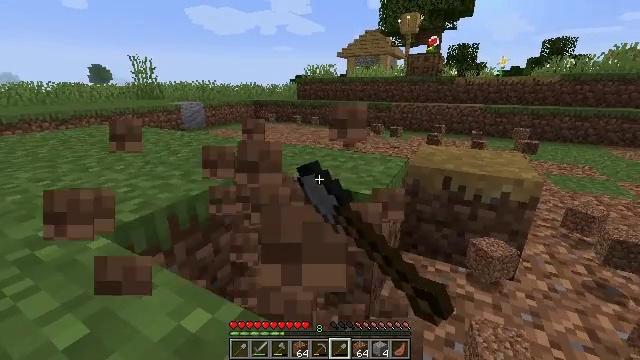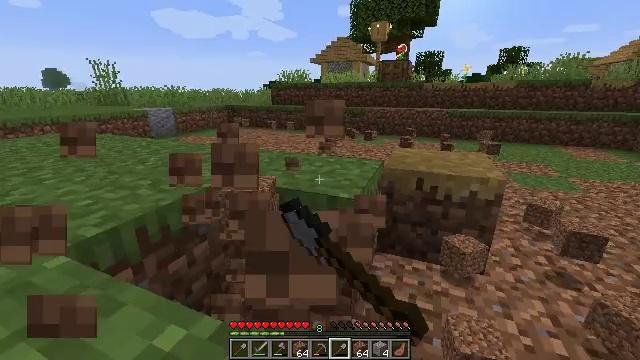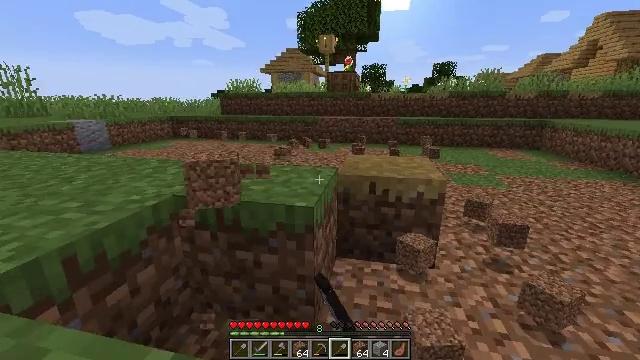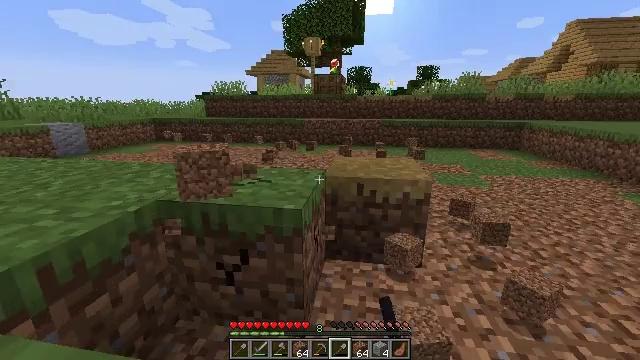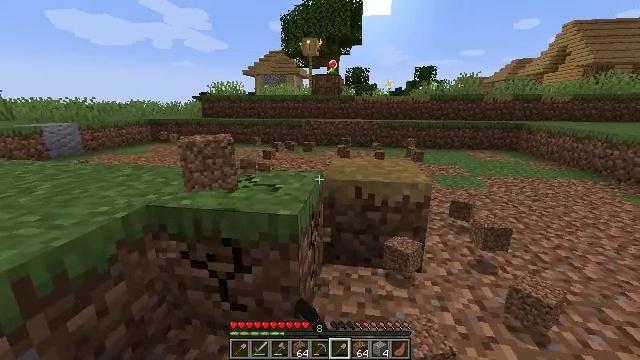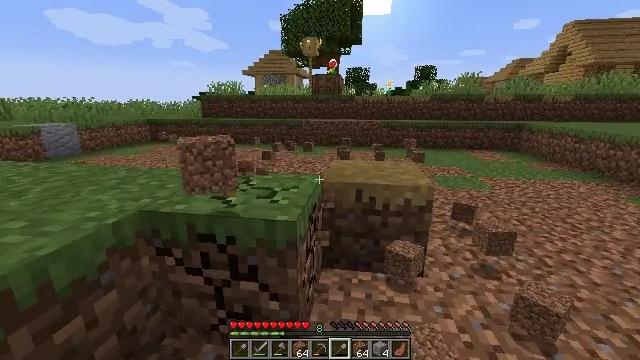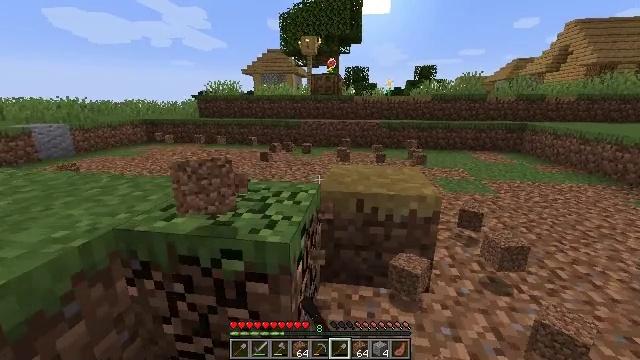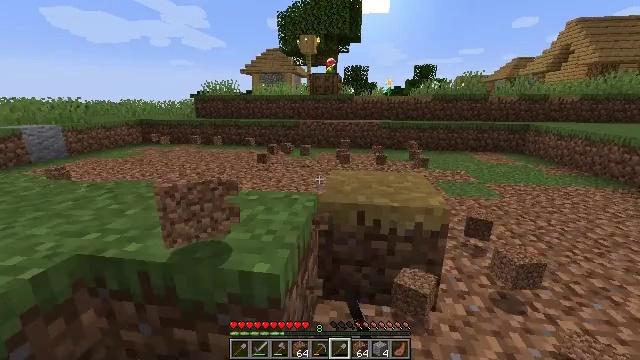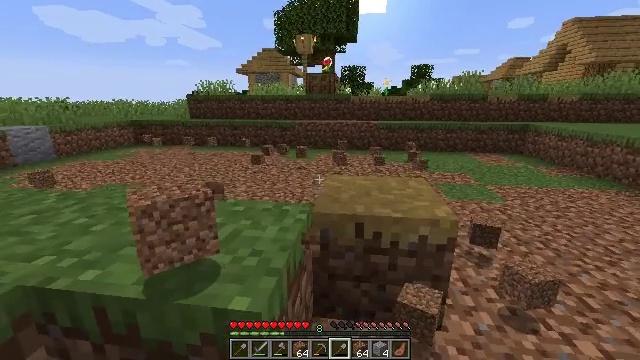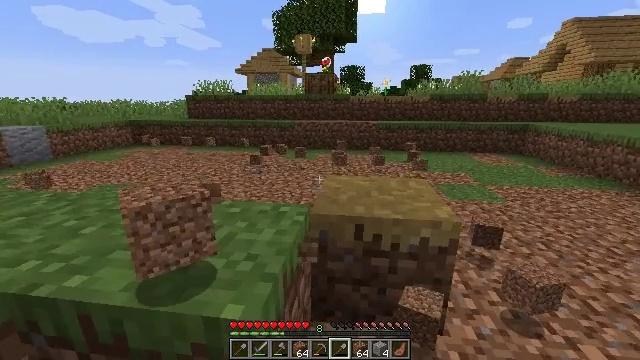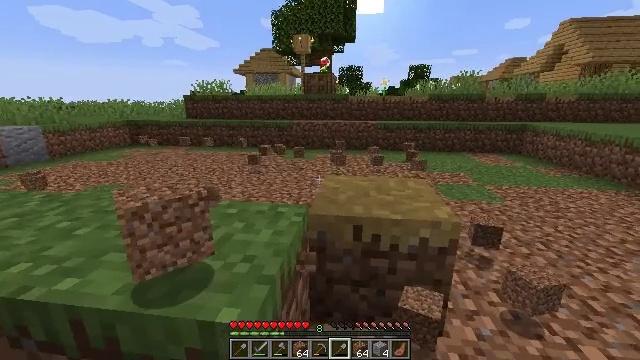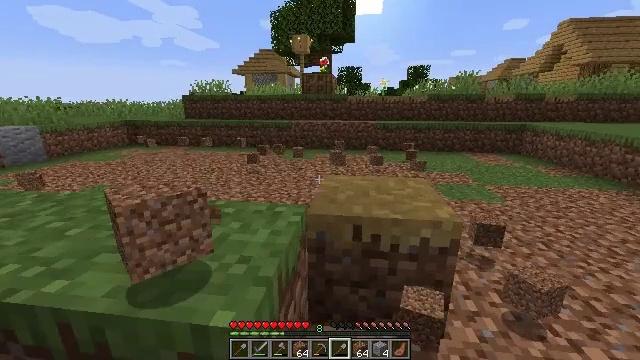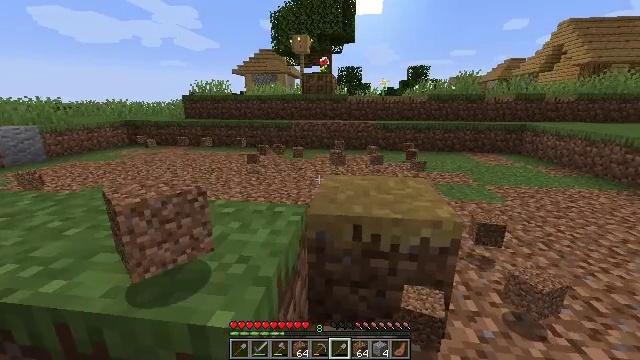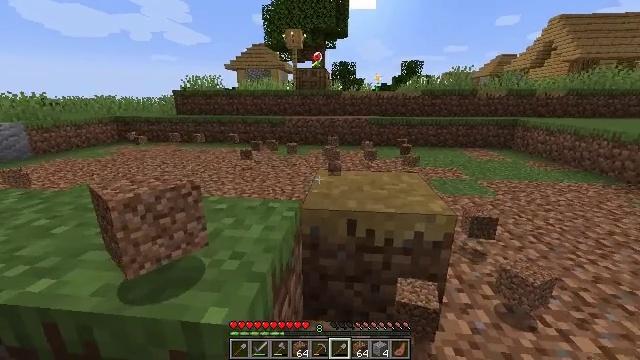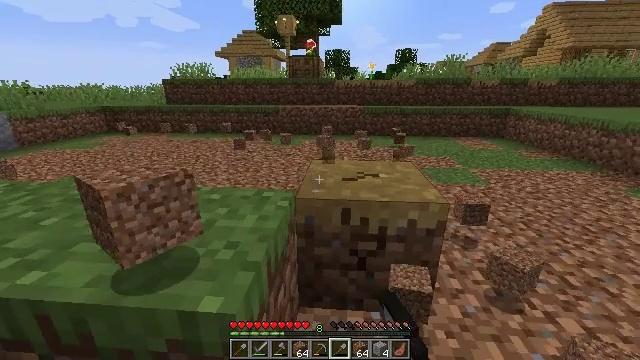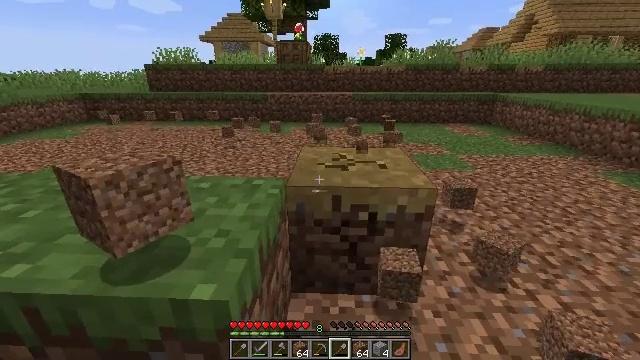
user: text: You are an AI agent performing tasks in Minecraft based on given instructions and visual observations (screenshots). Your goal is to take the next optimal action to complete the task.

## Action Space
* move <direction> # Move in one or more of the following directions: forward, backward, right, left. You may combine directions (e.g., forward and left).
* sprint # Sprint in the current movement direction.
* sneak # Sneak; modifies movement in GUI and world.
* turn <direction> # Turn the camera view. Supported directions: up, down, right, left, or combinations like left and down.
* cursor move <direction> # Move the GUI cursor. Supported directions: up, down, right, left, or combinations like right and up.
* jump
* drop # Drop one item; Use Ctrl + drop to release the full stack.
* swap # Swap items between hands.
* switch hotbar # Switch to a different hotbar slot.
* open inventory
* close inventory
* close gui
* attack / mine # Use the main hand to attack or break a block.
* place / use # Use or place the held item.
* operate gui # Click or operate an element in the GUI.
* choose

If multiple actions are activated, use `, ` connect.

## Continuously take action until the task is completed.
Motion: motion action
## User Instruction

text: Mine the grass path to create a new path.
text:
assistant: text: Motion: turn right and up, attack / mine
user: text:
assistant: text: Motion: turn right and up, attack / mine
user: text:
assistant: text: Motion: turn right, attack / mine
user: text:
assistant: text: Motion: move forward, attack / mine
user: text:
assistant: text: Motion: move forward, attack / mine
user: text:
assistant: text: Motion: move forward, attack / mine
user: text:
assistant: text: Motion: move forward, attack / mine
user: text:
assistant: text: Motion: attack / mine
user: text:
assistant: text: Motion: attack / mine
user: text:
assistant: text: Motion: attack / mine
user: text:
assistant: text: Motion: attack / mine
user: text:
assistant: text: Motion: attack / mine
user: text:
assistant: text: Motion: turn right, attack / mine
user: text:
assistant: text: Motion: turn right and down, attack / mine
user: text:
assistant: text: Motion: turn right and down, attack / mine
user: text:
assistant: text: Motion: attack / mine
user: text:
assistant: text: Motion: attack / mine
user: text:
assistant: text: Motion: attack / mine
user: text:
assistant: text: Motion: attack / mine
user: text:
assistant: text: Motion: attack / mine
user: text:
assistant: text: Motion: attack / mine
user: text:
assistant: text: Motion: attack / mine
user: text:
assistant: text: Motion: attack / mine